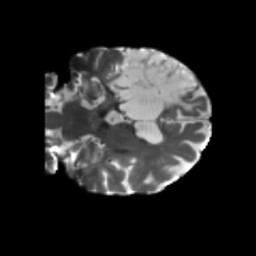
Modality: T2w
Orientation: coronal
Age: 64
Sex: male
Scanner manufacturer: siemens
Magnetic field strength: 3 T
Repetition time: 5.25 s
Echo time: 0.08 s